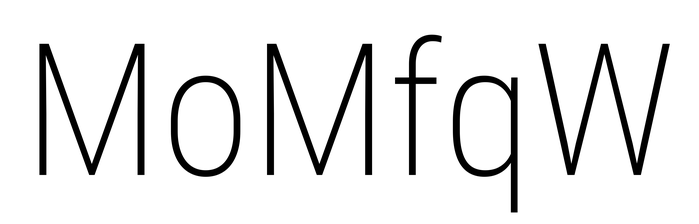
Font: Roboto_Condensed_ExtraLight